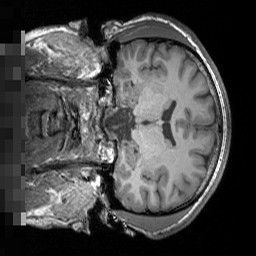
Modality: T1w
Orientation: coronal
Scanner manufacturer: siemens
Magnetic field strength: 3 T
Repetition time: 1.5 s
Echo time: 0.00291 s